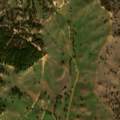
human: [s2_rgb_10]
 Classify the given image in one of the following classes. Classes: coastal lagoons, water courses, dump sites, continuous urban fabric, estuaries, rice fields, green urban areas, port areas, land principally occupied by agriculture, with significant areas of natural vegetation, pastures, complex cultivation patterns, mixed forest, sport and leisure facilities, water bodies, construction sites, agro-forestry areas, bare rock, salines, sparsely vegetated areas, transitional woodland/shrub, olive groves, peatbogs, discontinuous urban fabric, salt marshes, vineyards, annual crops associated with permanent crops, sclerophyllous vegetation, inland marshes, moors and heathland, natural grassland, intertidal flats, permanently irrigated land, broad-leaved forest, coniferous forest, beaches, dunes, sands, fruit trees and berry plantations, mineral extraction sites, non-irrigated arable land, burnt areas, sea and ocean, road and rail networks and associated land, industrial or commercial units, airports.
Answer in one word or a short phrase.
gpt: non-irrigated arable land, permanently irrigated land, pastures, agro-forestry areas, coniferous forest, mixed forest